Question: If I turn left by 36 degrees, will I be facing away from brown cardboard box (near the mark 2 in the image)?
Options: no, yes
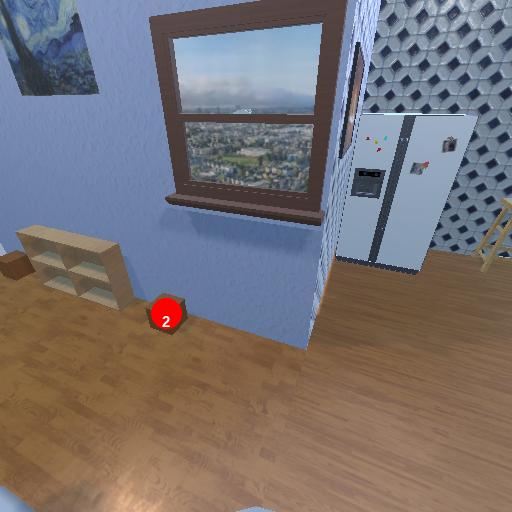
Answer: no